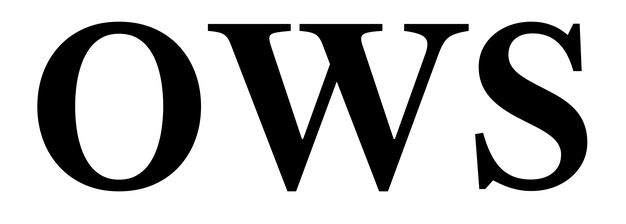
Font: LibreCaslonText_SemiBold